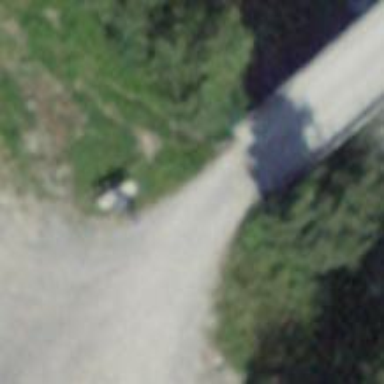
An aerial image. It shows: Track road with grade 4 bridge.